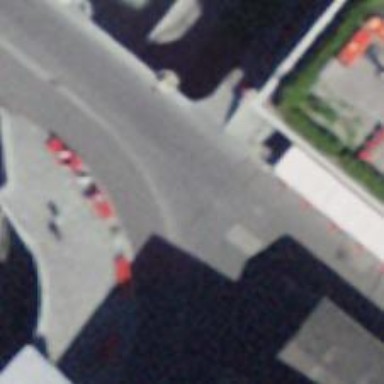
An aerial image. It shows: Pedestrian bridge with asphalt surface.